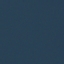
Land use / land cover: SeaLake